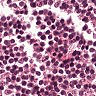
Metastatic tissue present: no